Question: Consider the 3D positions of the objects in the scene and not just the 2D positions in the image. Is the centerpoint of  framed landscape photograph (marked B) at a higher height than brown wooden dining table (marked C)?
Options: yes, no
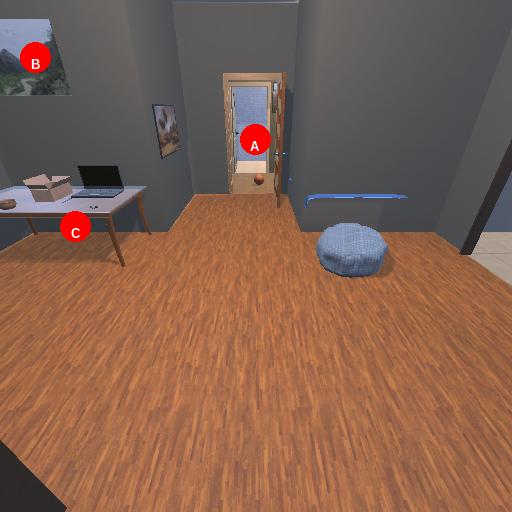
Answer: yes